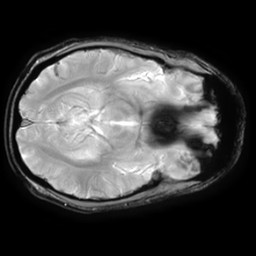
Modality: T2starw
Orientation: axial
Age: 26
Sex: male
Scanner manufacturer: ge
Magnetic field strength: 3 T
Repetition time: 0.65 s
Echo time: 0.02 s